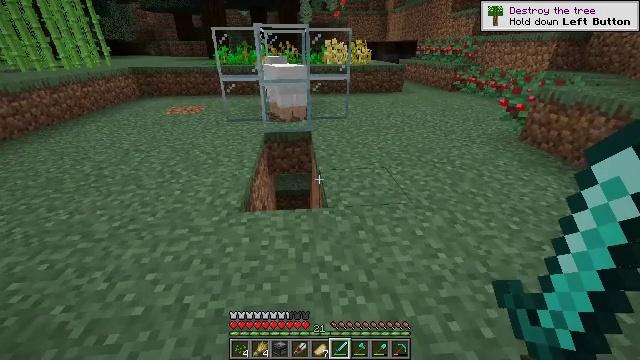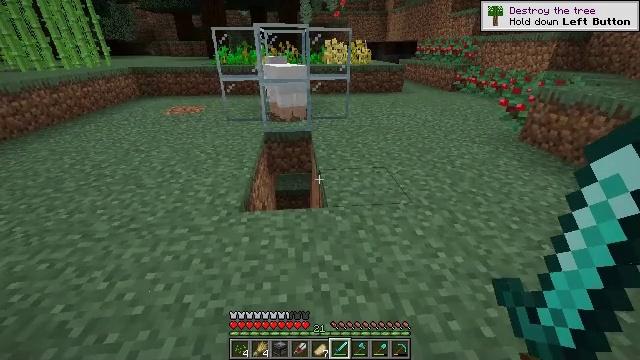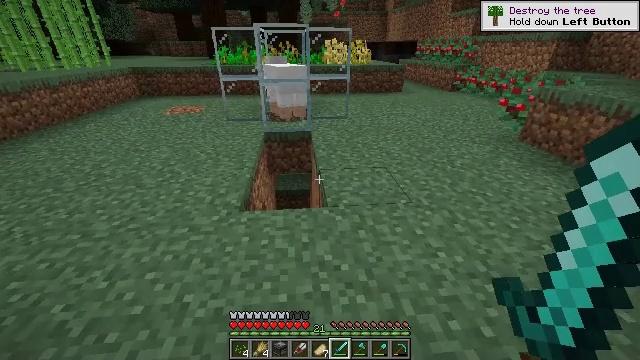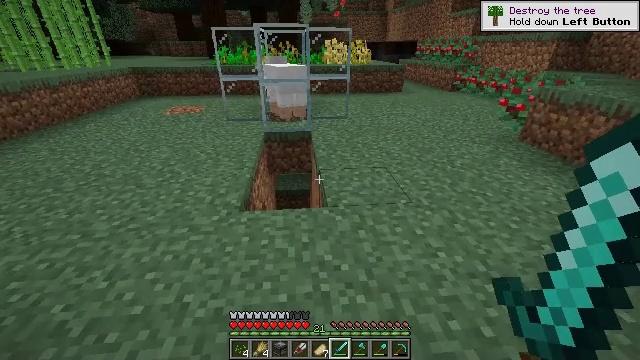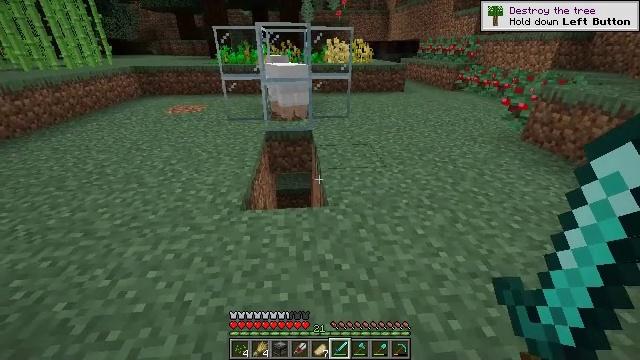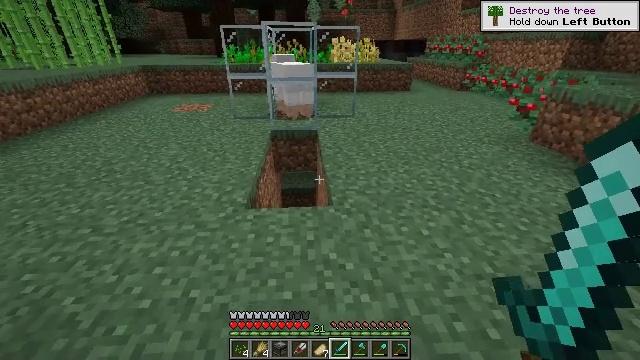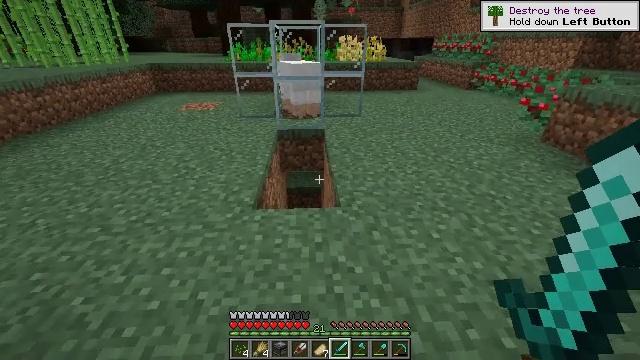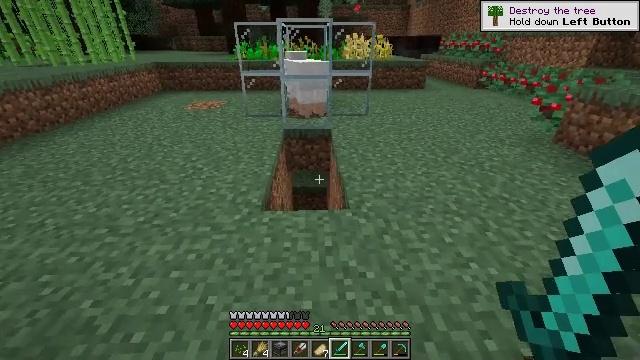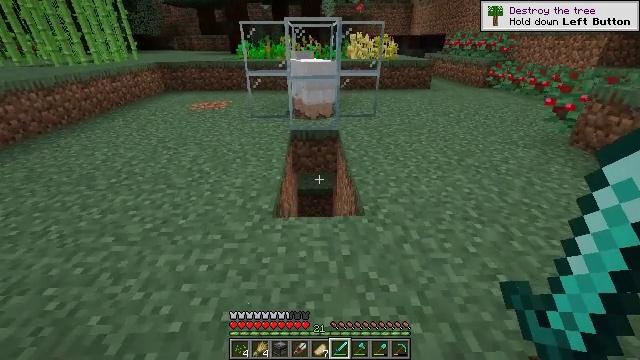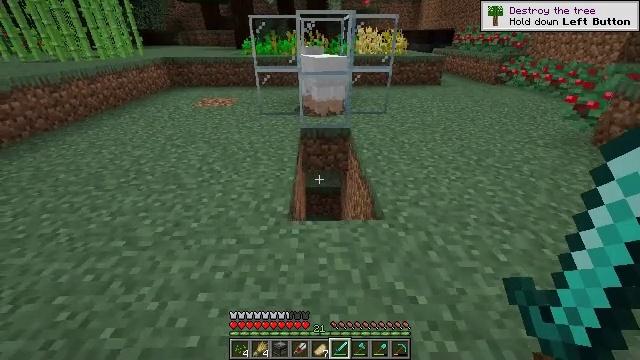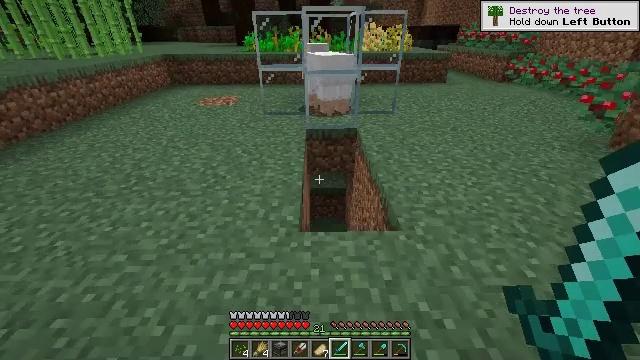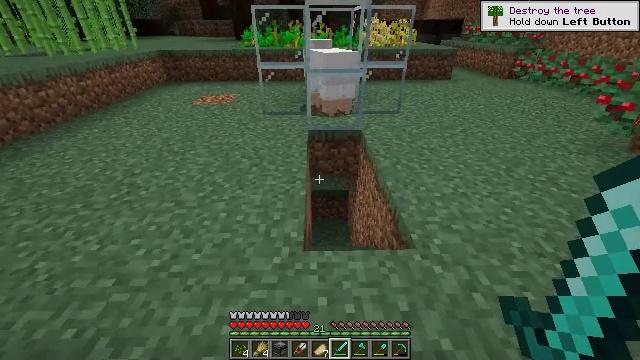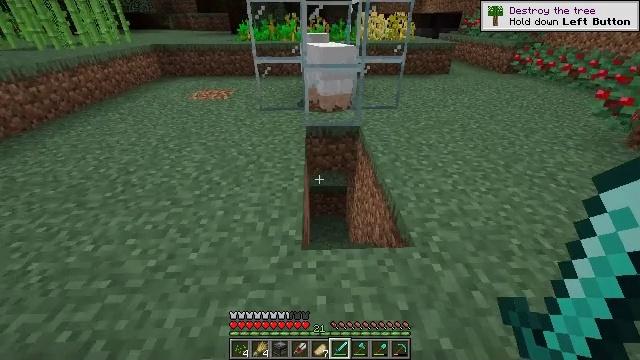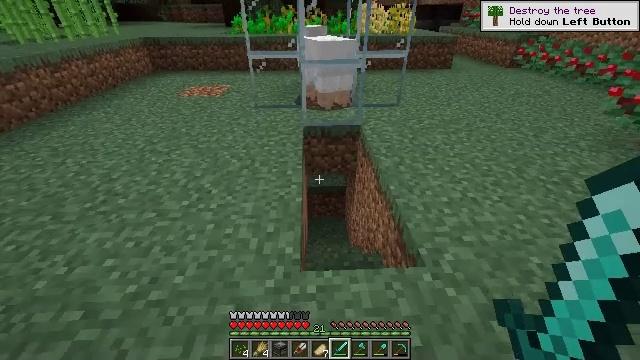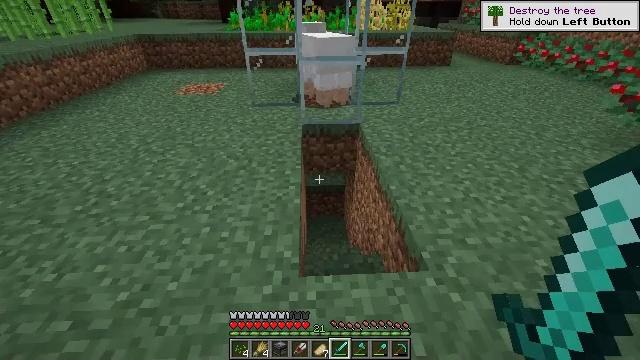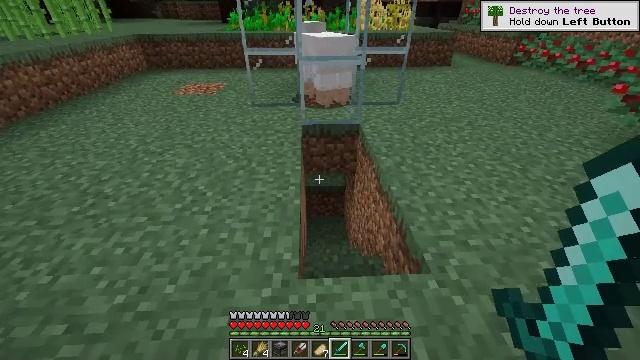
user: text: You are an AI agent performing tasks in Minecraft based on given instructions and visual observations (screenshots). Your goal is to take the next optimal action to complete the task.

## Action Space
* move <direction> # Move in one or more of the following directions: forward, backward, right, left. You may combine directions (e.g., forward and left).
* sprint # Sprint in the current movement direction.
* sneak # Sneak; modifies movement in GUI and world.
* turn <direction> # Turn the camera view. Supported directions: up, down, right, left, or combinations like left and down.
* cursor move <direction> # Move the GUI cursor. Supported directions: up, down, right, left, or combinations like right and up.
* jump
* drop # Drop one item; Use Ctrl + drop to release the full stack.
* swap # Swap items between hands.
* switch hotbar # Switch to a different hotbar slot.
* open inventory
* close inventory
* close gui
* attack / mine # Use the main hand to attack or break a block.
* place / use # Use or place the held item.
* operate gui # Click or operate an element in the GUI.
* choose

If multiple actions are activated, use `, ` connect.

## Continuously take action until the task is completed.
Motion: motion action
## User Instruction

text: craft item air
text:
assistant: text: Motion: no_op
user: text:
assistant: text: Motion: no_op
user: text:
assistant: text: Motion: no_op
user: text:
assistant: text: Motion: no_op
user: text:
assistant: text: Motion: turn left
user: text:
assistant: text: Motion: move forward and move left, turn left
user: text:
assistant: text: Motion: move forward and move left
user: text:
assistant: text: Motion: move forward and move left
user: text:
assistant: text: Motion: move forward and move left
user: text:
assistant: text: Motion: move forward
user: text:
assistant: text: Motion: move forward
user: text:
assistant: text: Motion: move forward, turn down
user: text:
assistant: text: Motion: turn down
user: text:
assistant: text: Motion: no_op
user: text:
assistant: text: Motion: no_op
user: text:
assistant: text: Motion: no_op
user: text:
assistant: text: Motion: no_op
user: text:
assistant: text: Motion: no_op
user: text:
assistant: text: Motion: no_op
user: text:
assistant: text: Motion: no_op
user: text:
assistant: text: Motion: no_op
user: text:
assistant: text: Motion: no_op
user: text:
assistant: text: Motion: no_op
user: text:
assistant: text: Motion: no_op
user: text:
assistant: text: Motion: no_op
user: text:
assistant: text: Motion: no_op
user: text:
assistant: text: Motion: no_op
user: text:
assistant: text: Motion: no_op
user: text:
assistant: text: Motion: no_op
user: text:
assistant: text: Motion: no_op